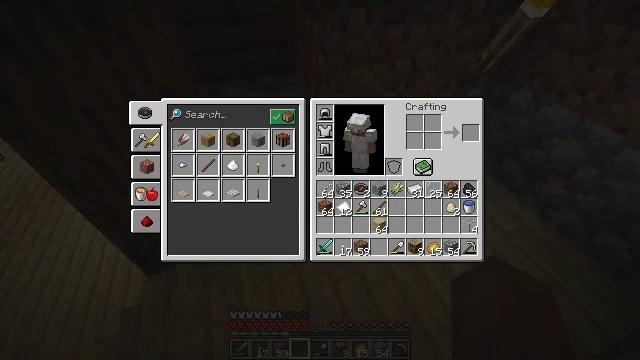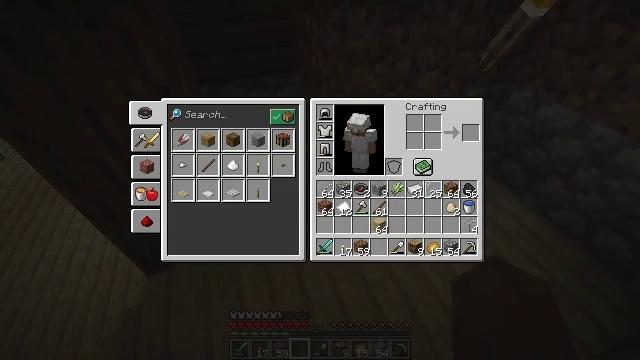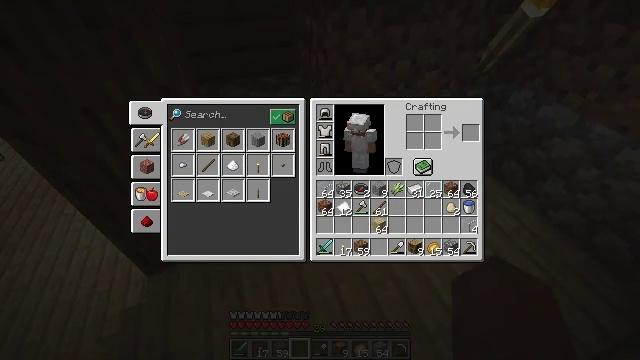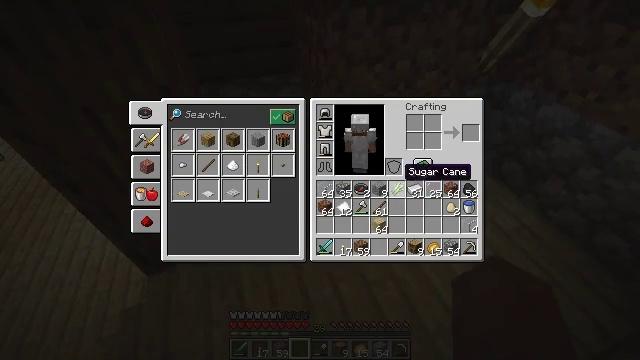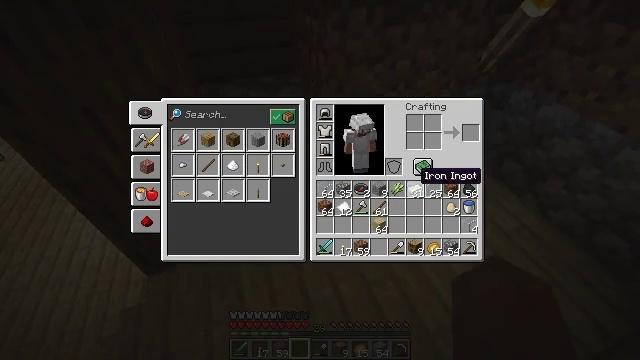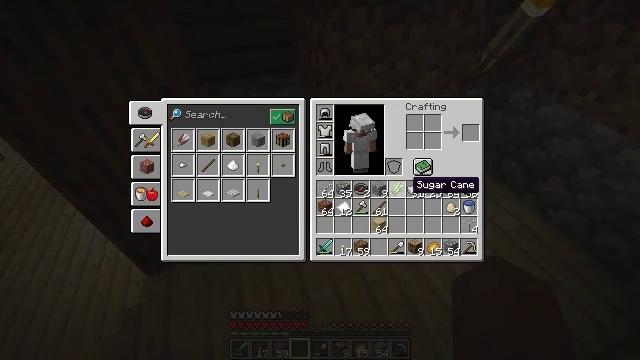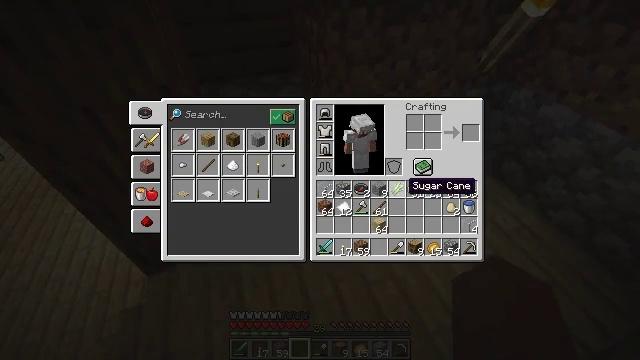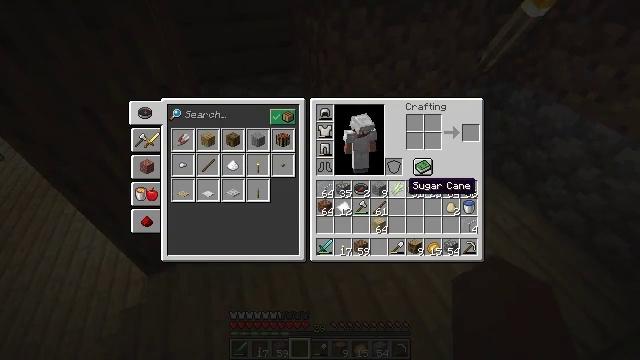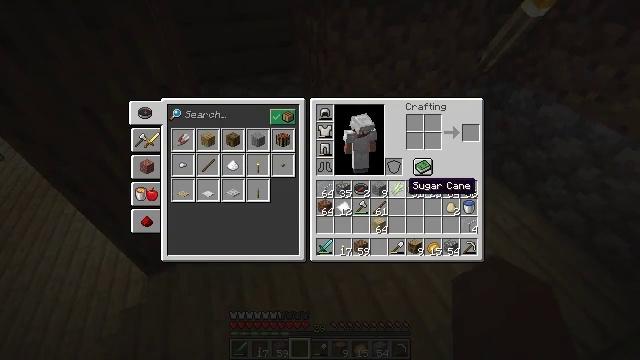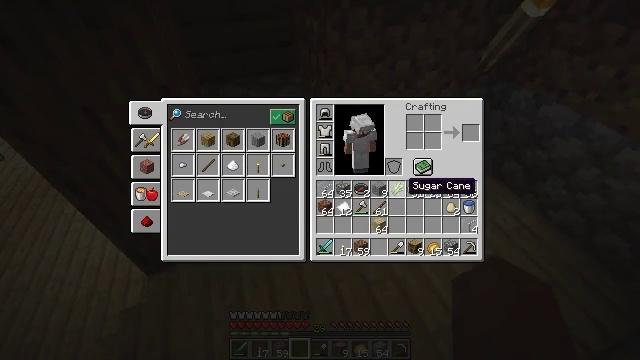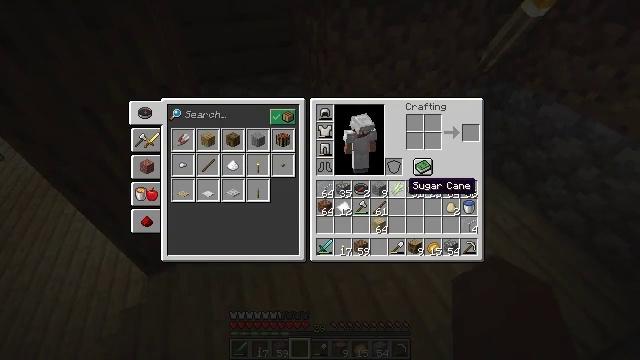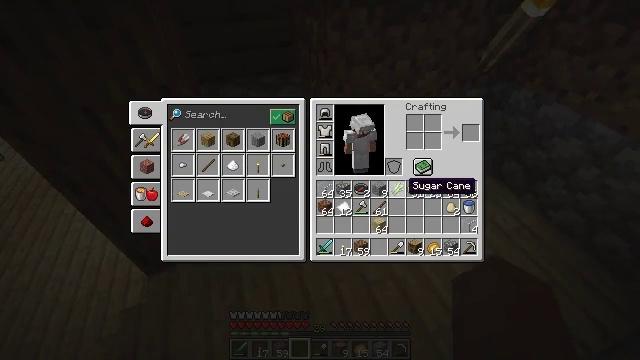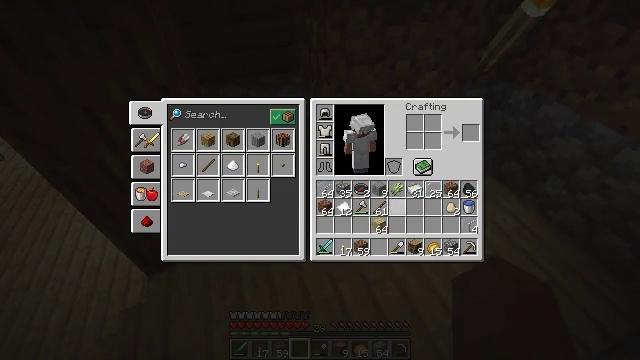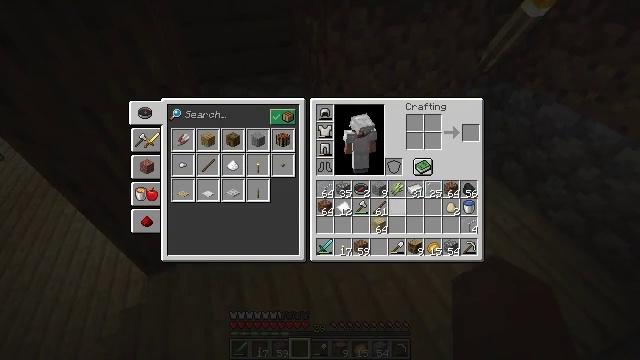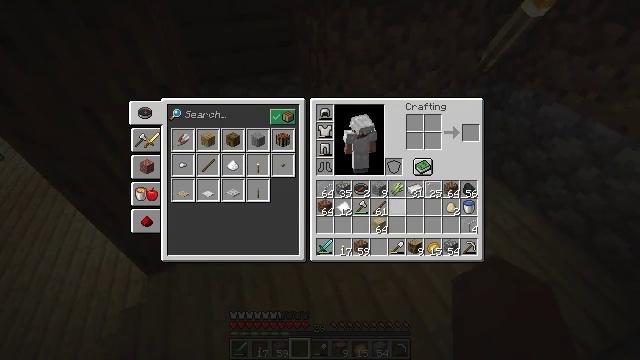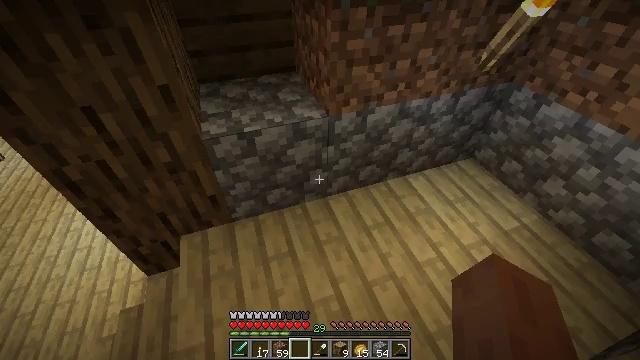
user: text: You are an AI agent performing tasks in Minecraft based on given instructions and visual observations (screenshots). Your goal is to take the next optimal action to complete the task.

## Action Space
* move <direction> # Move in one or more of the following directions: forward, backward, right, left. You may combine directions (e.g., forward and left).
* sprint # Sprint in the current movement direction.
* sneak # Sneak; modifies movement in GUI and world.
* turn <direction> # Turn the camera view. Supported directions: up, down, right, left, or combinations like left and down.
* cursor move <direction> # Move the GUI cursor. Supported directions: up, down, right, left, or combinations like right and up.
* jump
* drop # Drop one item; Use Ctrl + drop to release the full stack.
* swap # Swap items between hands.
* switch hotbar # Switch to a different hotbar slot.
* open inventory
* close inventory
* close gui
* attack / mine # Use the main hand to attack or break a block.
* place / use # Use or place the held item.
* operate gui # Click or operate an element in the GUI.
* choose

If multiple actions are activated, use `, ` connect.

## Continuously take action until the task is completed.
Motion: motion action
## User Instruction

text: Craft some birch slabs on a crafting table.
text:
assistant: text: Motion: no_op
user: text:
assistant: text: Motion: cursor move right
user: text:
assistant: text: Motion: cursor move right
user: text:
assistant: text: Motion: cursor move right
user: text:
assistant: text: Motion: cursor move left and down
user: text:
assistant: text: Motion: no_op
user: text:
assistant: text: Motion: no_op
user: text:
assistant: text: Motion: no_op
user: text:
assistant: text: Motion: no_op
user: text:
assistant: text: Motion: no_op
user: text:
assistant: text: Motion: no_op
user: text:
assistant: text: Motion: no_op
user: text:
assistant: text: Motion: cursor move down
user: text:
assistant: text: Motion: no_op
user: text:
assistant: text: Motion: close inventory
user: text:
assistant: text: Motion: turn right, close inventory
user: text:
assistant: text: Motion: turn right and up, close inventory
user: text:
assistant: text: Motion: turn right and up
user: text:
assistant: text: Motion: turn right and up
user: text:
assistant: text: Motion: turn right
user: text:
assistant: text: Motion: no_op
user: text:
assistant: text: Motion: move forward
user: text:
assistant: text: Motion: move forward and move right, turn right and up
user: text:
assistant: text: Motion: move forward and move right, turn right and up
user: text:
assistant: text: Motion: move forward and move right, turn right and up
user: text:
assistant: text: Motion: move forward and move right, turn right and up
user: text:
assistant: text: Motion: move forward and move right
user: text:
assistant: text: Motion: move forward and move right
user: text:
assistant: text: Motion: move forward and move right
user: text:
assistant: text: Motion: move forward and move right